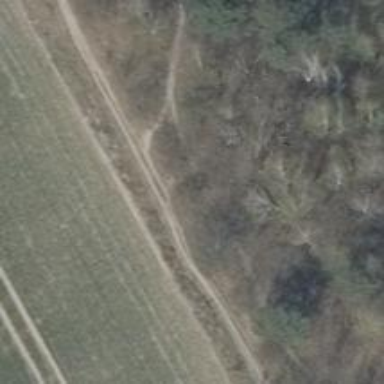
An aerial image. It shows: Dirt path.